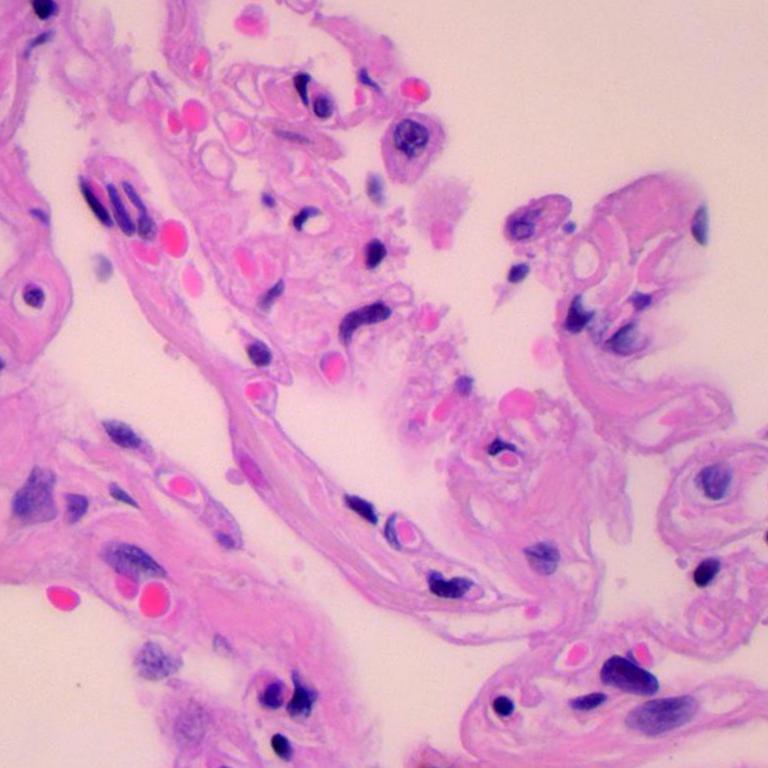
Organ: lung
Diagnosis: benign